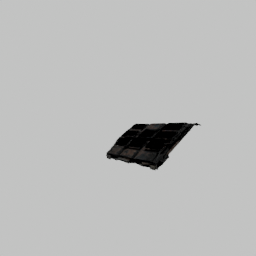
Label: architecture